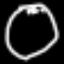
Label: clock